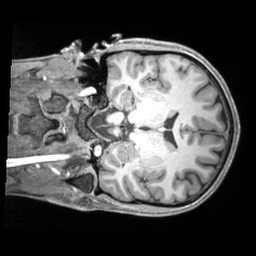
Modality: T1w
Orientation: coronal
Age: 27
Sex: male
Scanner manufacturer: siemens
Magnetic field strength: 3 T
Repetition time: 2.2 s
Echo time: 0.00218 s